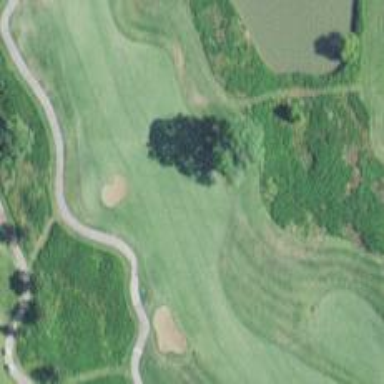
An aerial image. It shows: Golf hole.